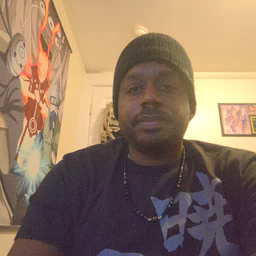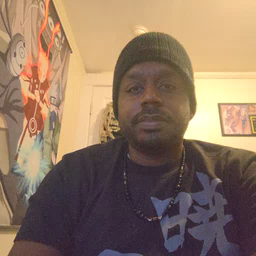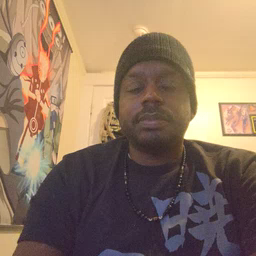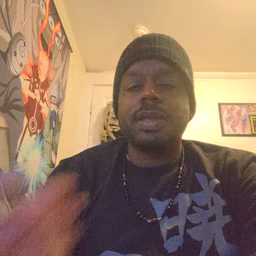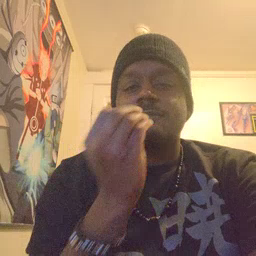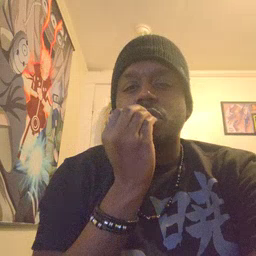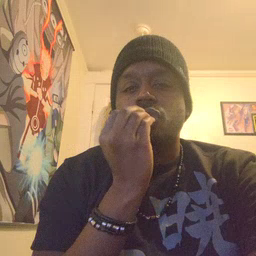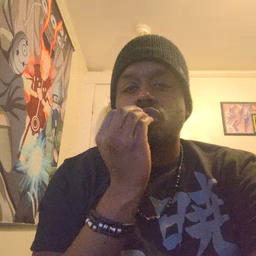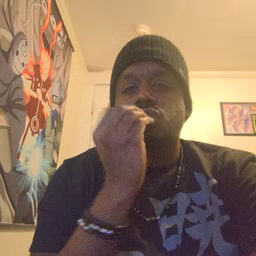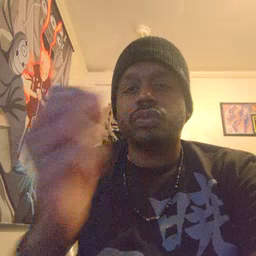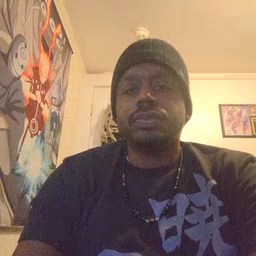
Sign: food